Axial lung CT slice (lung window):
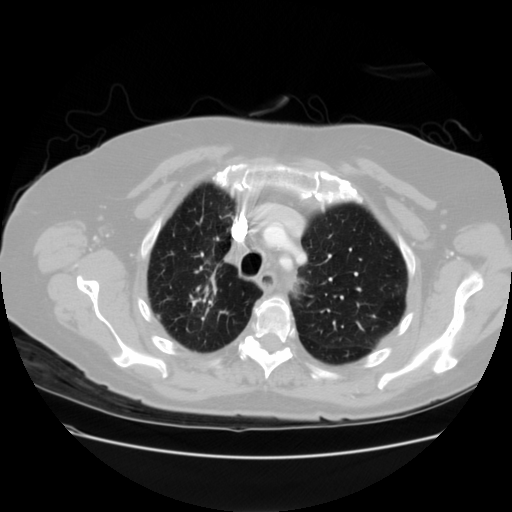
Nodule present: no